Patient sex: M
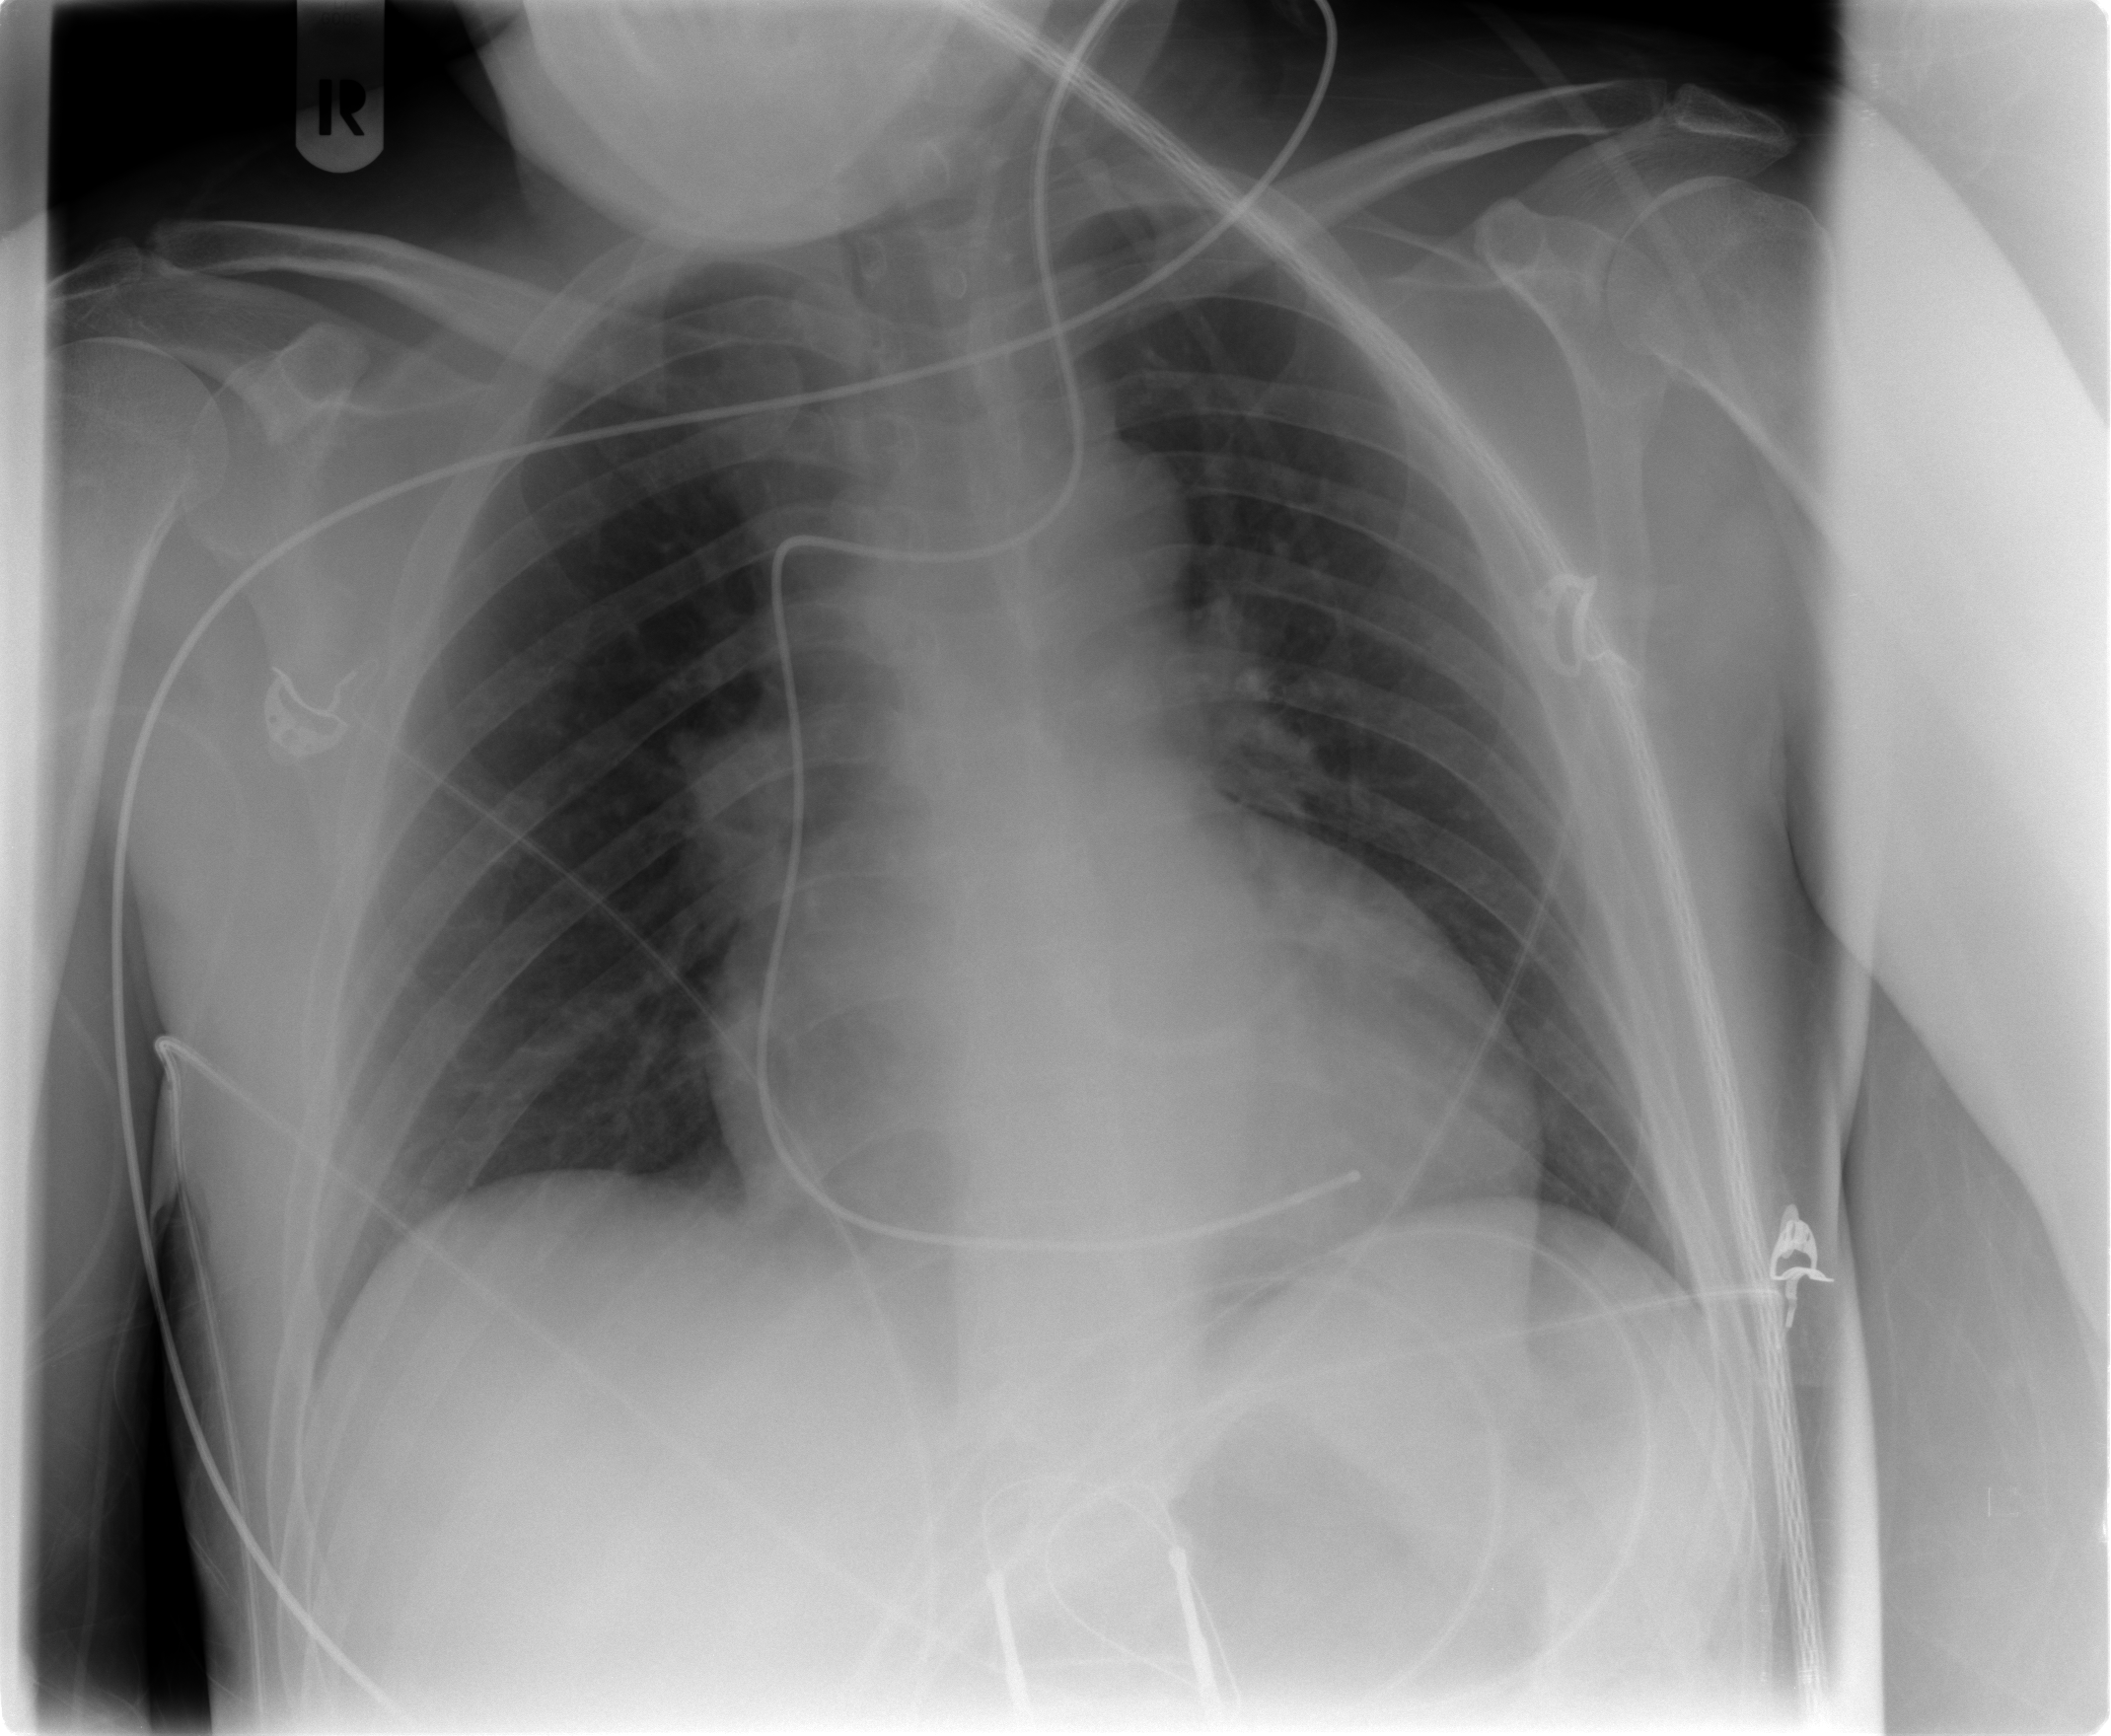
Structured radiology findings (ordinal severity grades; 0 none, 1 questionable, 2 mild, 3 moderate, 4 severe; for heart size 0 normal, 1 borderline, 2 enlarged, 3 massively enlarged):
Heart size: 2
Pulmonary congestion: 2
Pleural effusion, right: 0
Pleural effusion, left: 0
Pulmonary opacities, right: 0
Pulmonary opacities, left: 0
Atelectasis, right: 1
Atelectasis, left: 0